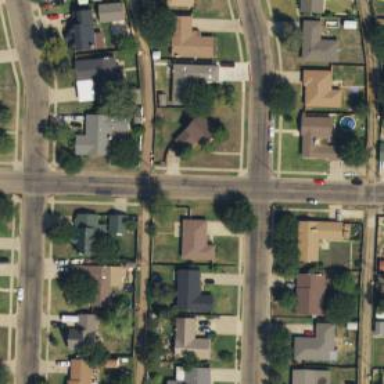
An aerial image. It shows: Alley classified as service road.